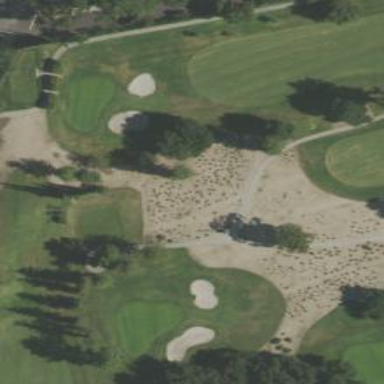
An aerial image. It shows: Sandy area is golf bunker.